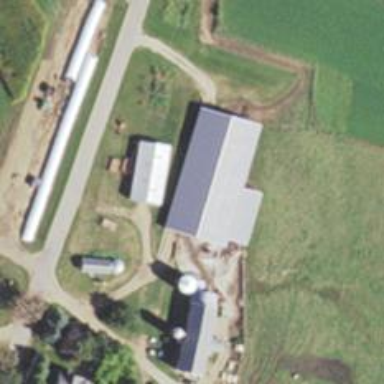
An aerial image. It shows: Silo.